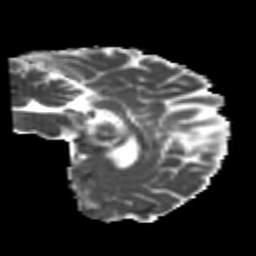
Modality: MD
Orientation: sagittal
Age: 24
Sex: female
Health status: healthy
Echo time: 0.074 s